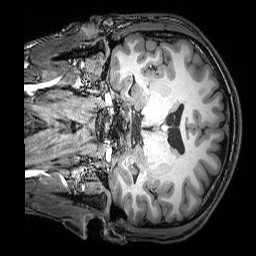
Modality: T1w
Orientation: coronal
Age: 21
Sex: male
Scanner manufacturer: siemens
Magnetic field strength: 3 T
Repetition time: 2.53 s
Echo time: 0.00388 s